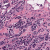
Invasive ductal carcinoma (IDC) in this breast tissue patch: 1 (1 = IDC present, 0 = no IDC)